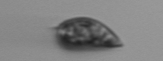
Label: Prorocentrum_triestinum